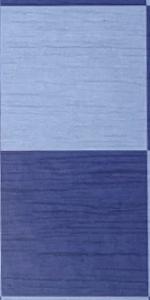
Label: Empty